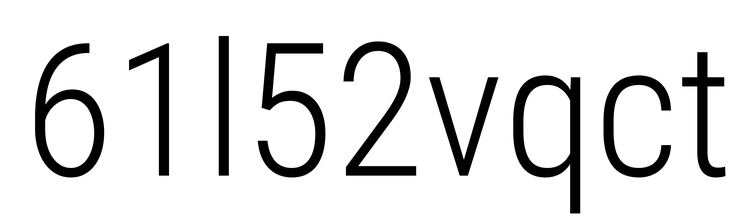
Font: Roboto_Condensed_Light